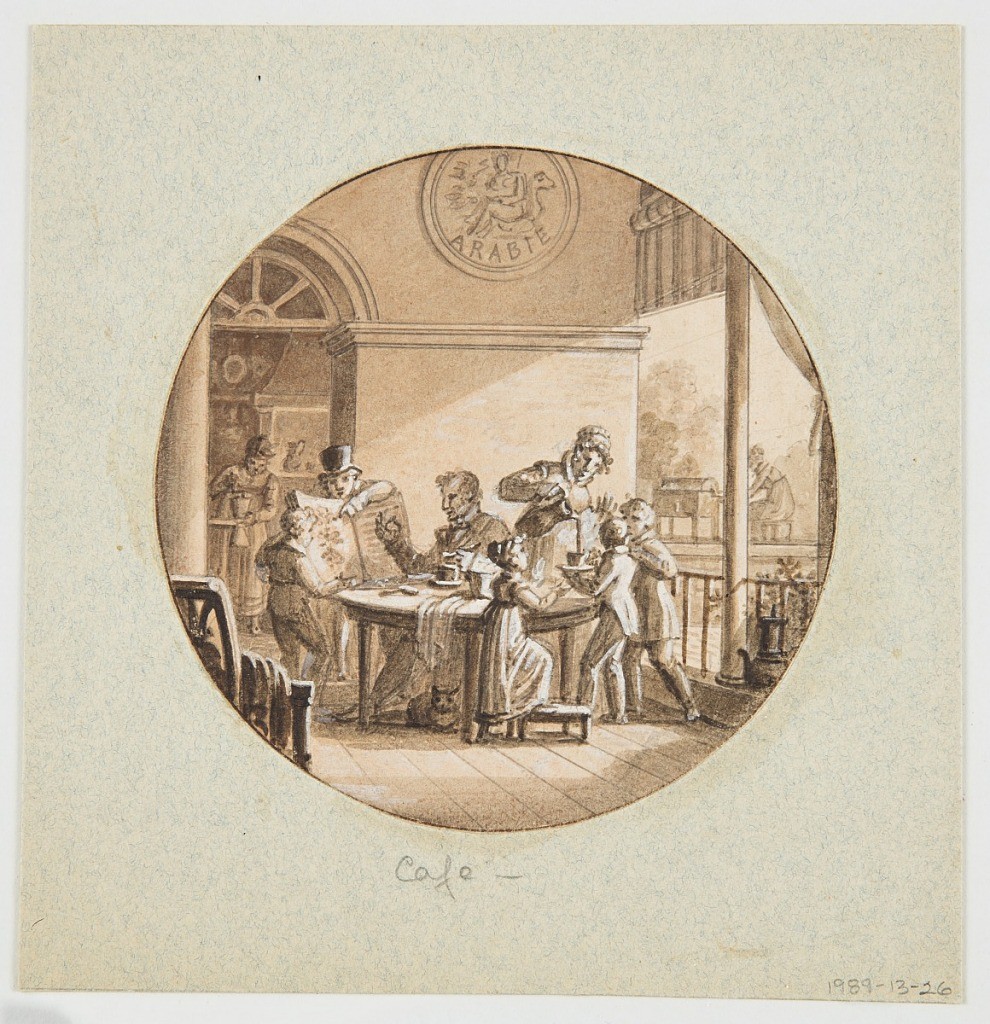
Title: Design for a Painted Porcelain Plate, Café (Coffee) from the Service des Objets de Dessert (Dessert Service)
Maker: Jean Charles Develly, French, 1783 - 1849
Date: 1819–20
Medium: Pen and brown, black ink, brush and brown, black wash, white gouache, red crayon, graphite on tan paper mounted on gray-blue paper
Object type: Drawing
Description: Circular format. Six figures are grouped on the porch of a coffee plantation house in Arabia (indicated by the decorative plaque above the wall moulding.  A gentleman in high hat points to a botanical book showing a drawing of the coffee plant.  A man, seated at a table, appears to be holding a coffee bean pod in his right hand.  To his left, a woman is pouring coffee into a cup held by a young boy.  A woman, seen through the doorway (rear left) is grinding coffee beans.  Another woman, seen outdoors (rear right) appears to be working at a bean roasting apparatus.